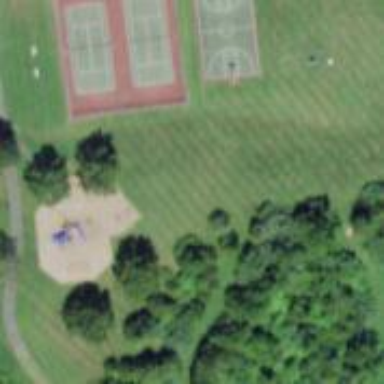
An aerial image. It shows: Disc golf course designed for leisure and sport.